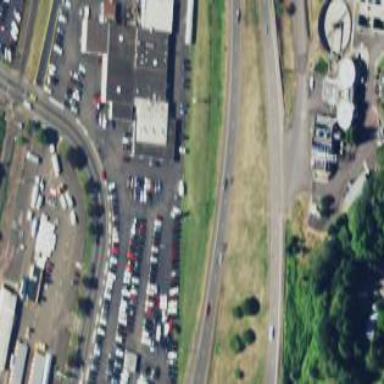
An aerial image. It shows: Car shop.